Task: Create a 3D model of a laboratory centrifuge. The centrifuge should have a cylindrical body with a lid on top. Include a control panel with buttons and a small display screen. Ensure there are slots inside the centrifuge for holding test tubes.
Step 286:
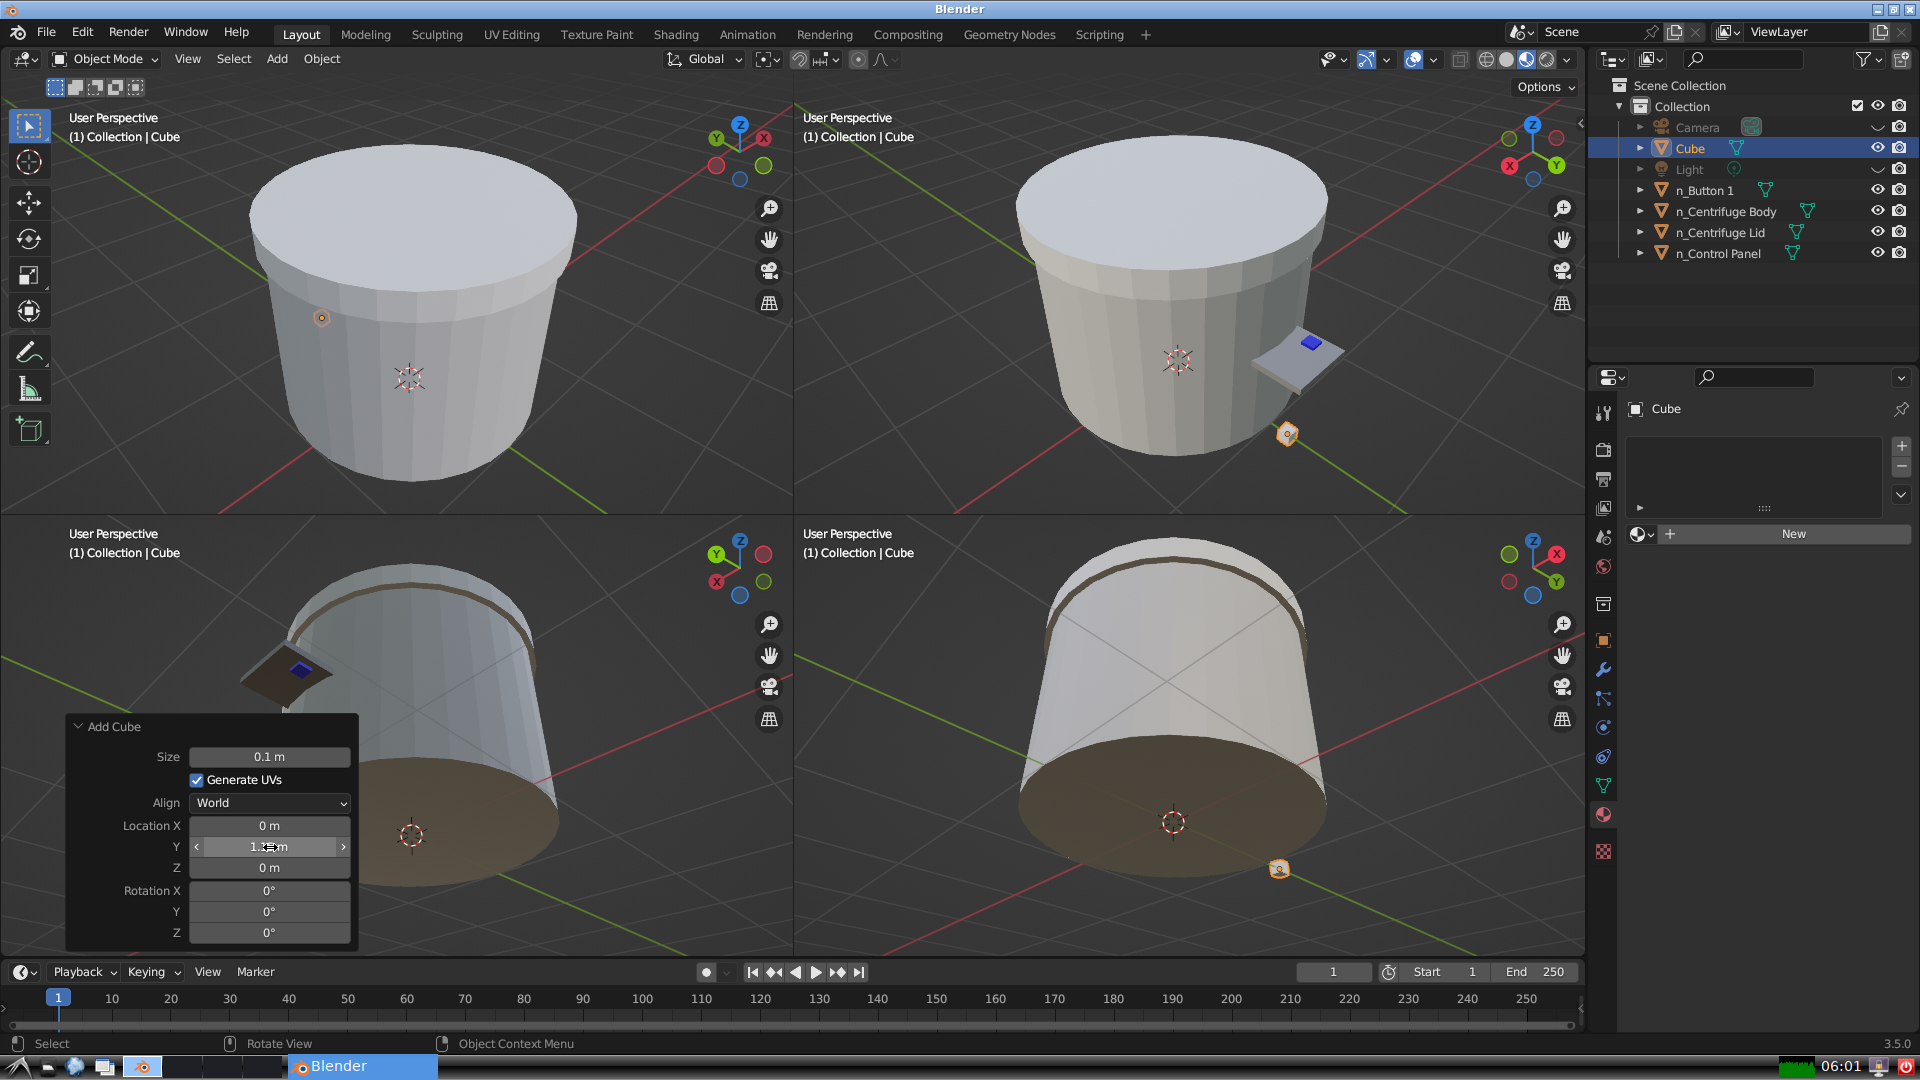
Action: {"mouse_move": [270, 867]}